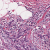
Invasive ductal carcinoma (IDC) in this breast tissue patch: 1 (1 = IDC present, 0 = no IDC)